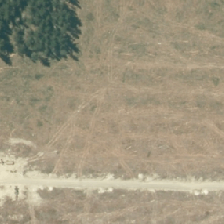
Land cover: harvested_forest